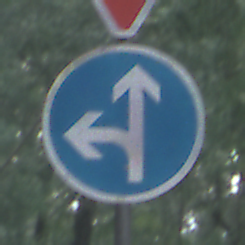
Verkehrszeichen: VorgeschriebeneFahrtrichtungGeradeausOderLinks
Zusatzzeichen oben: VorfahrtGewaehren
Umgebung: Outdoor, Nature
Tageszeit: SunriseSunset
Wetter: NotSpecified
Licht: Natural
Jahreszeit: Autumn
Kontrast: MediumContrast